Interaction volume radius: 10 \u00c5
Interaction volume height: 20 \u00c5
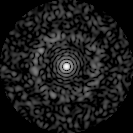
Disorder parameter: 0.8471